Question: I would like to enable notifications in my iphone app. So, I modify in app ID:

After that, I generate again Development and Distribution Provisioning Profiles and installed in my xcode.
My app is a tabbed based application, the first tab is UITableViewController
I add this lines:
'''
- (BOOL)application:(UIApplication *)application didFinishLaunchingWithOptions:(NSDictionary *)launchOptions
{
[[UIApplication sharedApplication] registerForRemoteNotificationTypes:(UIRemoteNotificationTypeAlert | UIRemoteNotificationTypeBadge | UIRemoteNotificationTypeSound)];
return YES;
}
'''
So, I suppose I should have my app in the list of app installed with notifications in my iphone, but it isnt.
Did I miss some step?
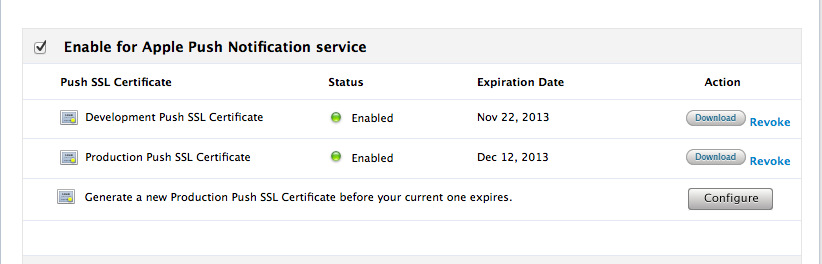
Answer: Yep. According to <URL> you should add the 'registerForRemoteNotificationTypes' method in your 'didFinishLaunchingWithOptions', which should the look something like this:
'''
- (BOOL)application:(UIApplication *)application didFinishLaunchingWithOptions:(NSDictionary *)launchOptions
{
[[UIApplication sharedApplication] registerForRemoteNotificationTypes:(UIRemoteNotificationTypeAlert | UIRemoteNotificationTypeBadge | UIRemoteNotificationTypeSound)];
return YES;
}
'''
Depending on which Types you registered your app will appear in the notifications section and you can turn on and off the different types (sound, badge, banner).
Hope that helps.